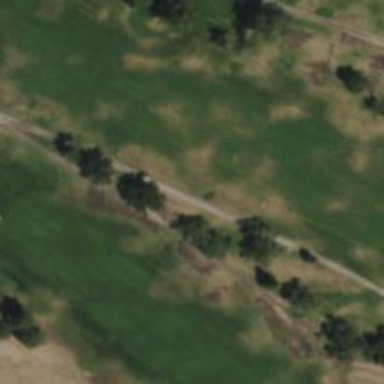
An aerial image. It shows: Golf hole.